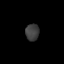
Tissue: lung
Cell type: Myeloid cells
Senescence score: 0.1911
Nuclear area (px): 226
Mean DAPI intensity: 61.743